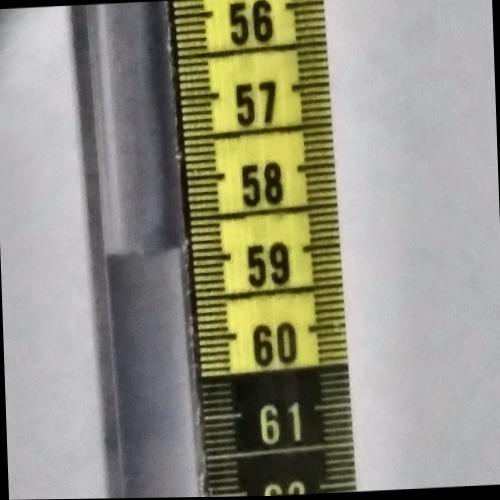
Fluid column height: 58.9 cm